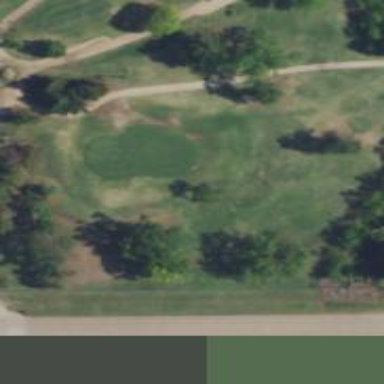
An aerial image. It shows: View of golf hole.